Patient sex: M
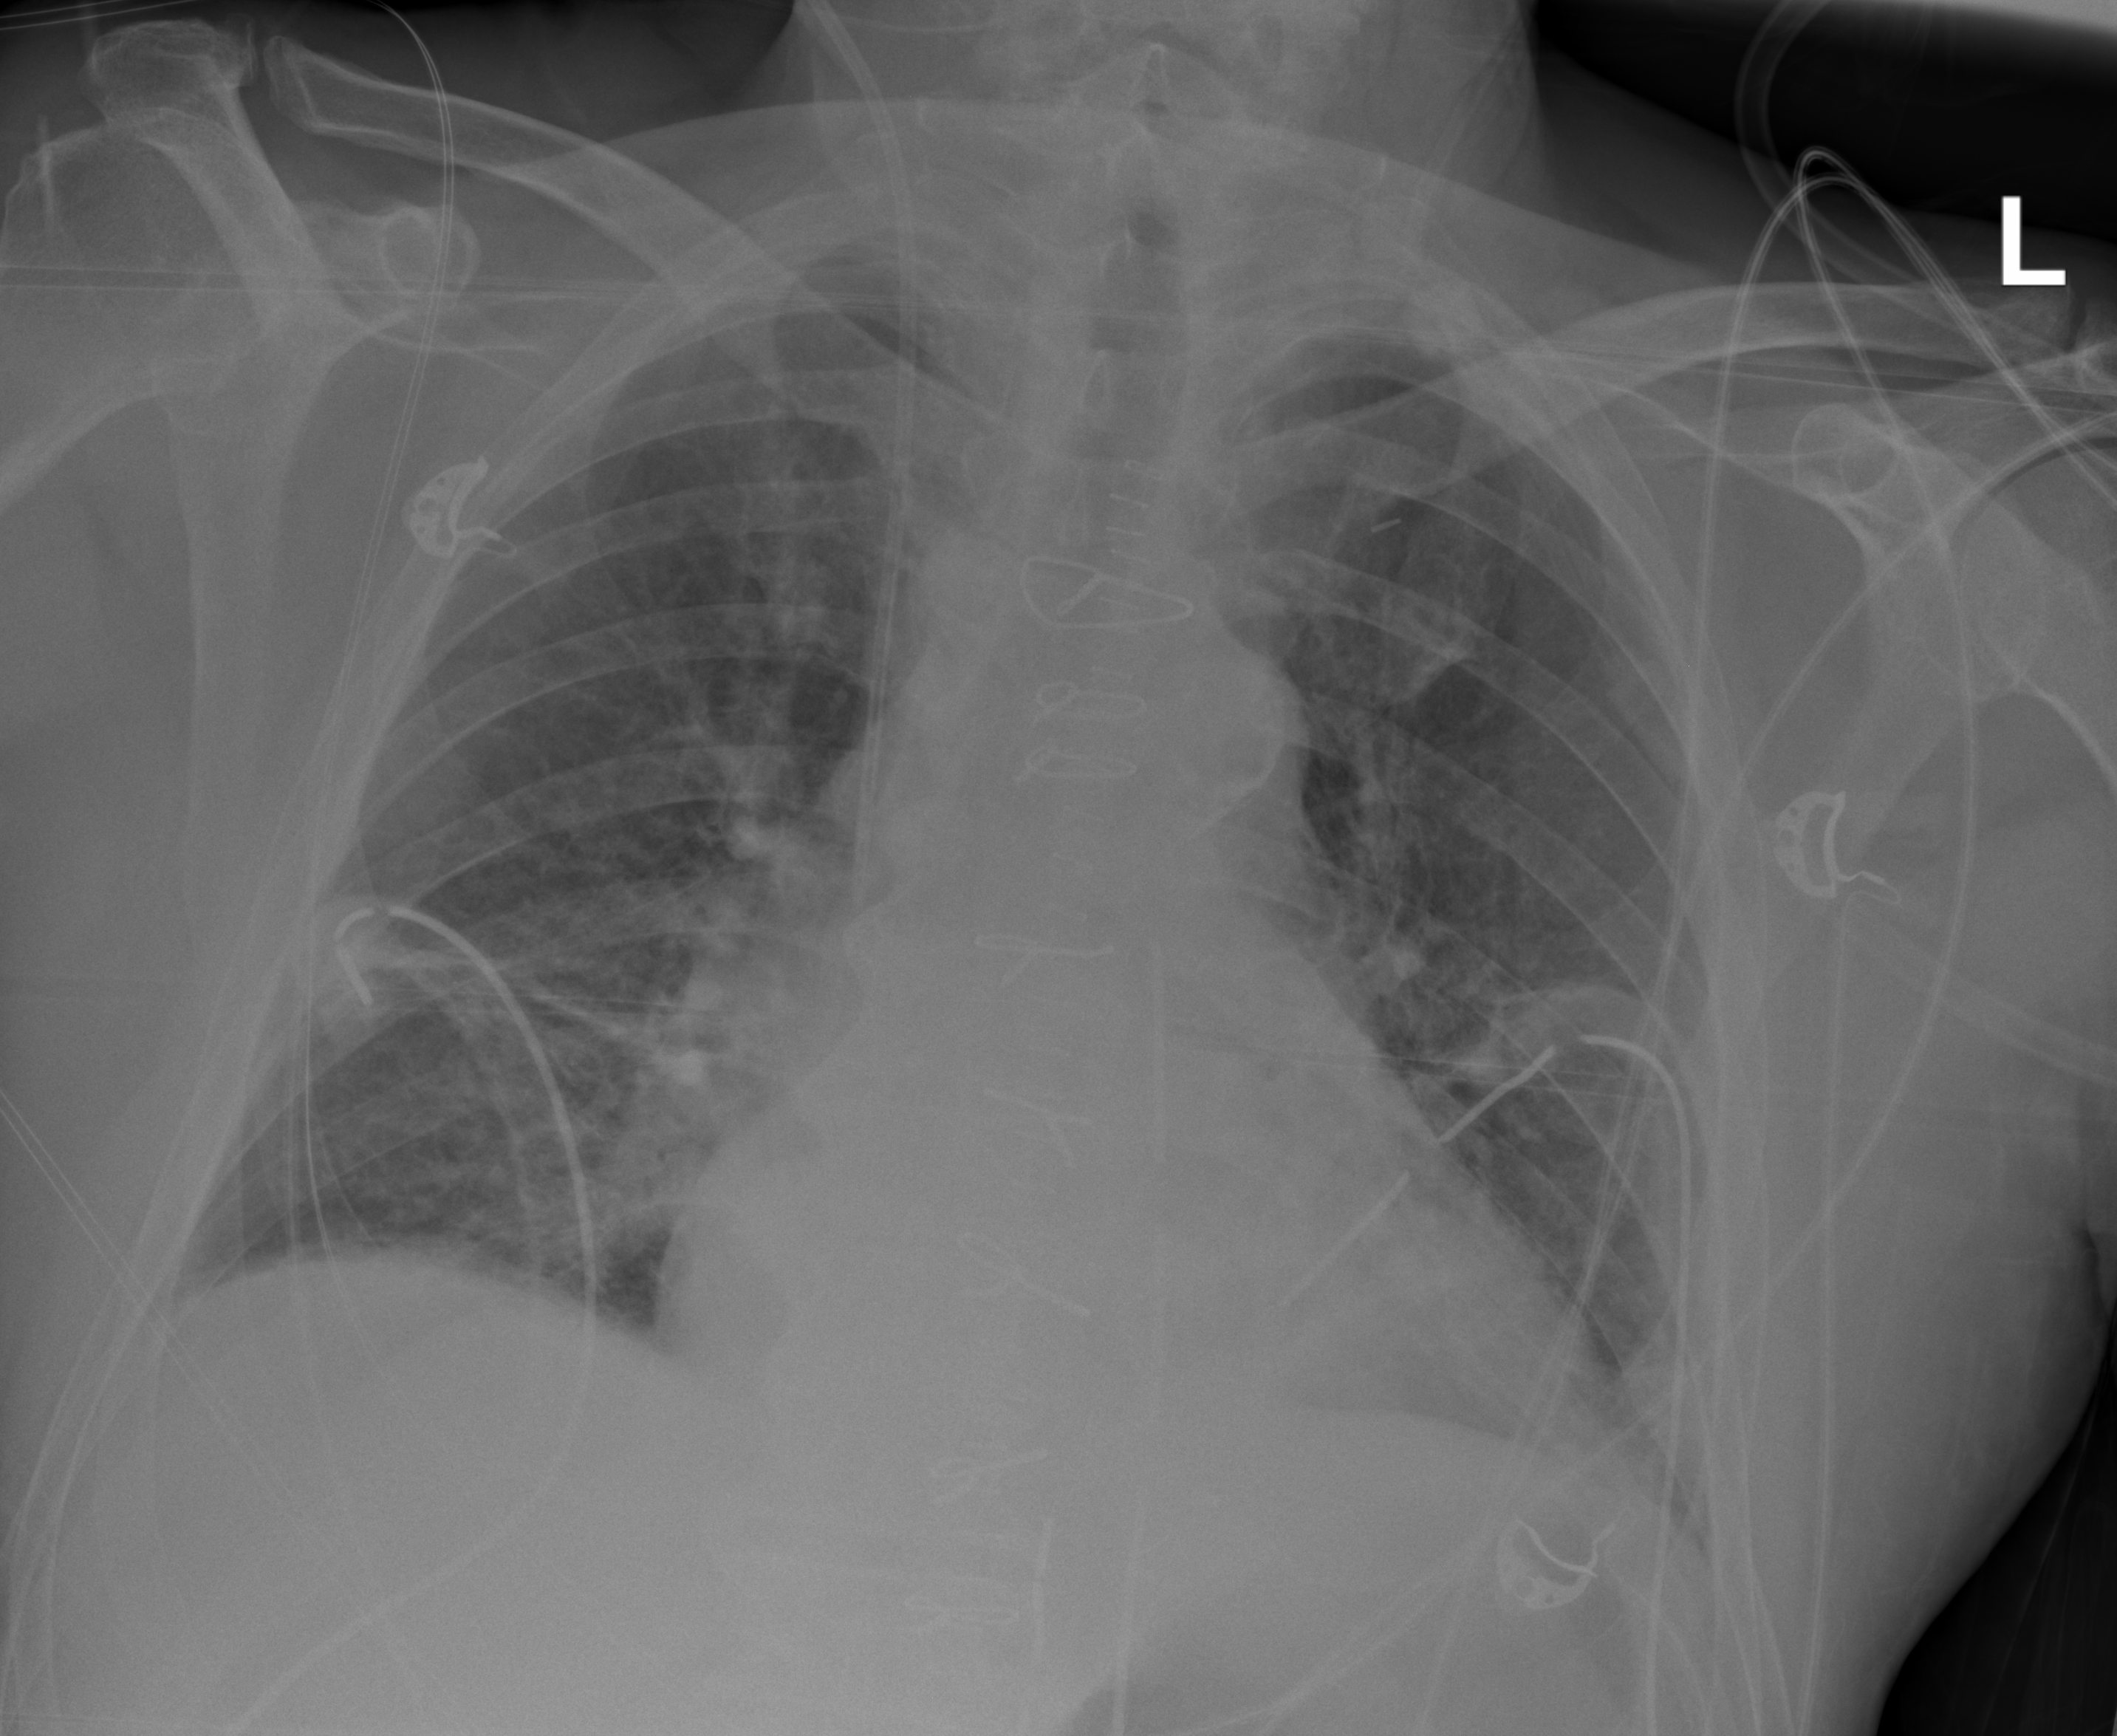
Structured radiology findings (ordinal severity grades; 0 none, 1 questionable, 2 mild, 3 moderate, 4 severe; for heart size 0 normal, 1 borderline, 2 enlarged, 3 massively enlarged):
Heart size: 2
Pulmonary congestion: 0
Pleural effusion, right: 0
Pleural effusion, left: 0
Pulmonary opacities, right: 2
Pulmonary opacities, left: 0
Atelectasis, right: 3
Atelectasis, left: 2